Question: I am struggling to generate a 'notifications' query to work correctly at the moment.
I'm working on a query that will add a string to a table in which will add multiple rows at once, with only one column of which will be changed in this 'bulk insert':
I currently have:
'''
public static void addNotification(string notification)
{
SqlConnection scon = new SqlConnection(ConfigurationManager.AppSettings["ConnectionString"]);
using (SqlCommand scmd = new SqlCommand())
{
scmd.Connection = scon;
scmd.CommandType = CommandType.Text;
scmd.CommandText = "INSERT INTO notificationAck (Email, Notification, isAcknowledged) VALUES ((SELECT Email FROM AspNetUsers), '" + notification + "' ,0)";
scon.Open();
int status = scmd.ExecuteNonQuery();
scon.Close();
}
}
'''
However, on passing this a string like: "this is a notification", it comes up with the following error:
> Subquery returned more than 1 value. This is not permitted when the
subquery follows =, !=, <, <= , >, >= or when the subquery is used as
an expression. The statement has been terminated.
So, could someone possibly explain how this query run?
The table has the columns:

I understand the 'PK1' isn't the best of practises, but this is only a table for testing purposes (it's set to auto increment)
So, the isAcknowledged should be set to 0, the notification should be this string, and the email should be selected from each row of the table AspNetUsers?
Would anyone e able to explain to me how I should go about adding this data into my db?
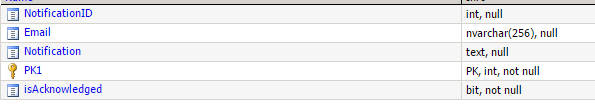
Answer: Something like this should work:
'''
scmd.CommandText = "INSERT INTO notificationAck (Email,
Notification,
isAcknowledged)
SELECT Email, '" + notification + "', 0
FROM AspNetUsers";
'''
'INSERT INTO SELECT' does not require 'VALUES'. Hence, you only have to use a 'SELECT' statement that retrieves 'Email' field from 'AspNetUsers' plus two values.